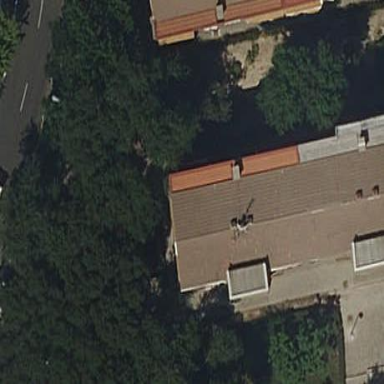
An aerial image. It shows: Residential building.